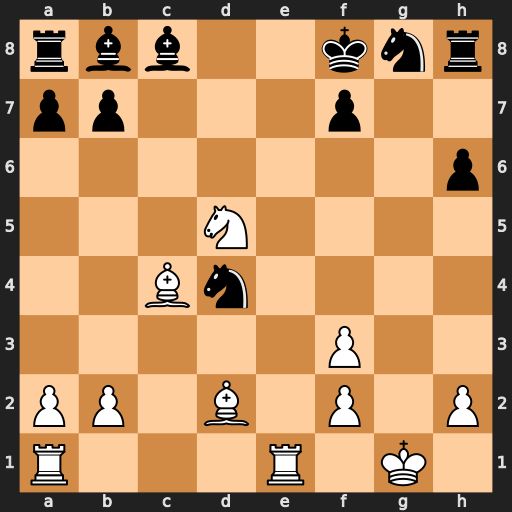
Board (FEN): rbb2knr/pp3p2/7p/3N4/2Bn4/5P2/PP1B1P1P/R3R1K1
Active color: w
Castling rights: -
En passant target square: -
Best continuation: Bb4+ Kg7 Bc3